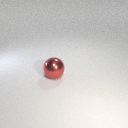
large red metal sphere